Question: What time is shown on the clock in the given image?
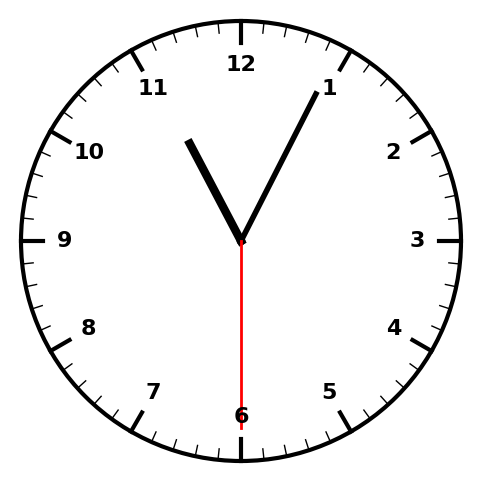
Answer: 11:04:30